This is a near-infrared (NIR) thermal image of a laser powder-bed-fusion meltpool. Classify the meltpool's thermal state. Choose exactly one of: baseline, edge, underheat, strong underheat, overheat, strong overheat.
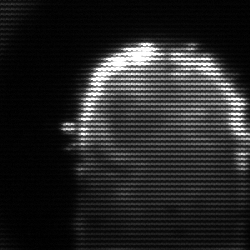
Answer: baseline